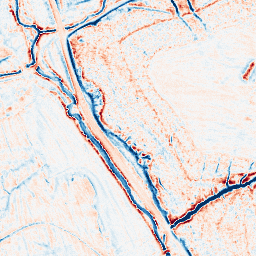
Category: edge_preserving
Decomposition family: anisotropic_diffusion
Decomposition parameters: iterations: 50
kappa: 30
gamma: 0.05
Upsampling method: sinc_hamming
Upsampling parameters: scale: 2
kernel_size: 16
Upsampling scale: 2